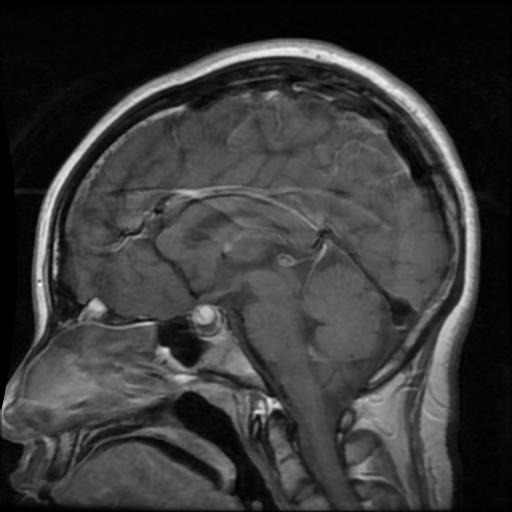
Label: pituitary